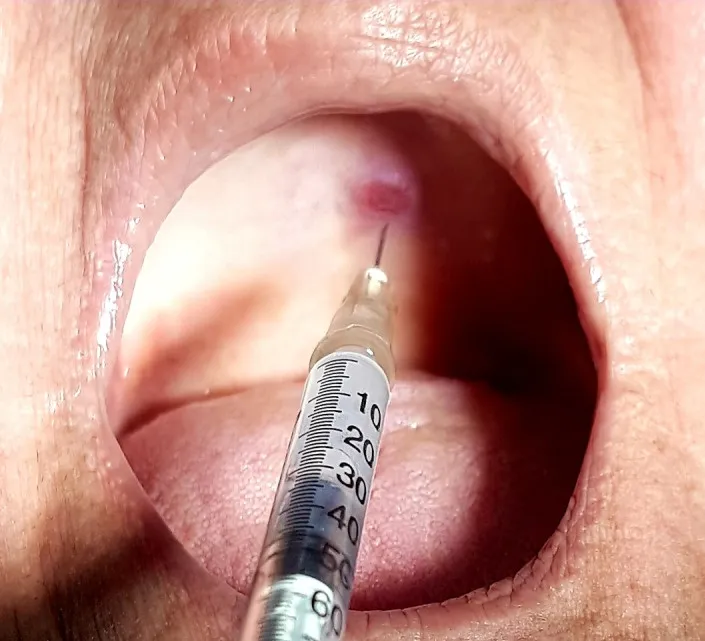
Application of ethanolamine oleate 5% around the lesion.
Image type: medical_photograph (other_medical_photograph)